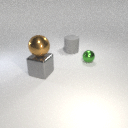
large gray metal cube to the left of small green metal sphere